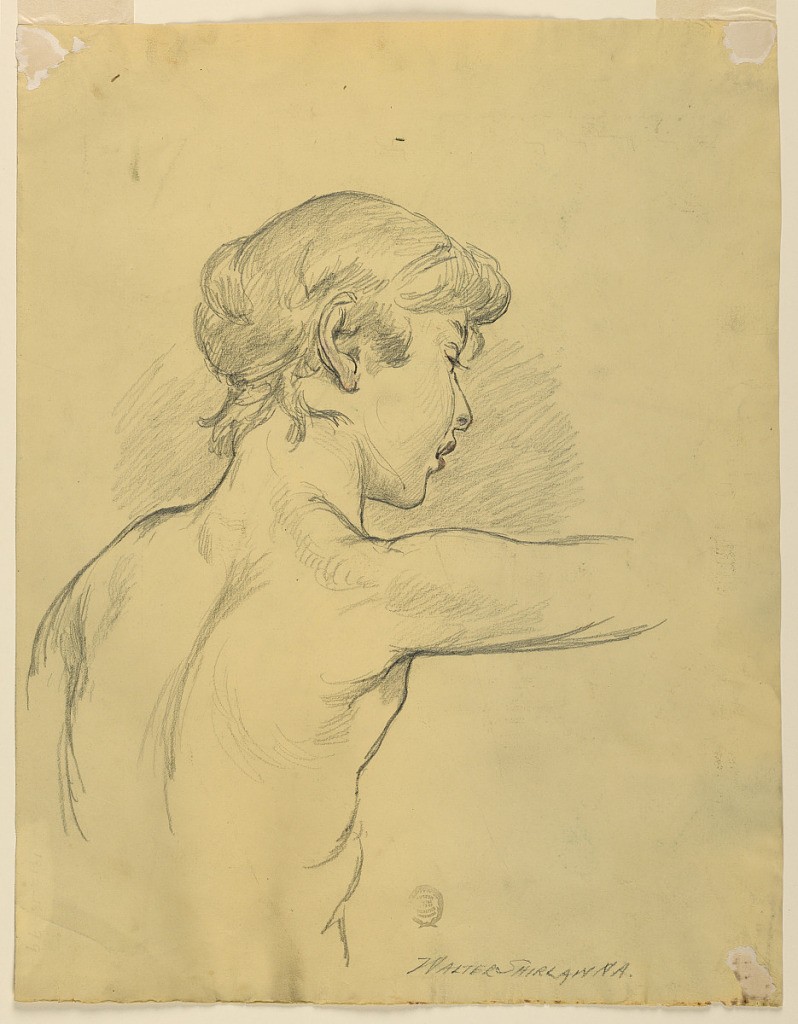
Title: Nude Study
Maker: Walter Shirlaw, American, b. Scotland, 1838–1909
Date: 1875–80
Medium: Graphite with rose and red crayons on cream wove paper
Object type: Drawing
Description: The girl's head is turned toward right; arm shown to elbow is stretched out.